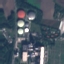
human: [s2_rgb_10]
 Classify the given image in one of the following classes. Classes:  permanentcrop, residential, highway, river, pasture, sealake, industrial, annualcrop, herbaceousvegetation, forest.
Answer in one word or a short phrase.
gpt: Industrial